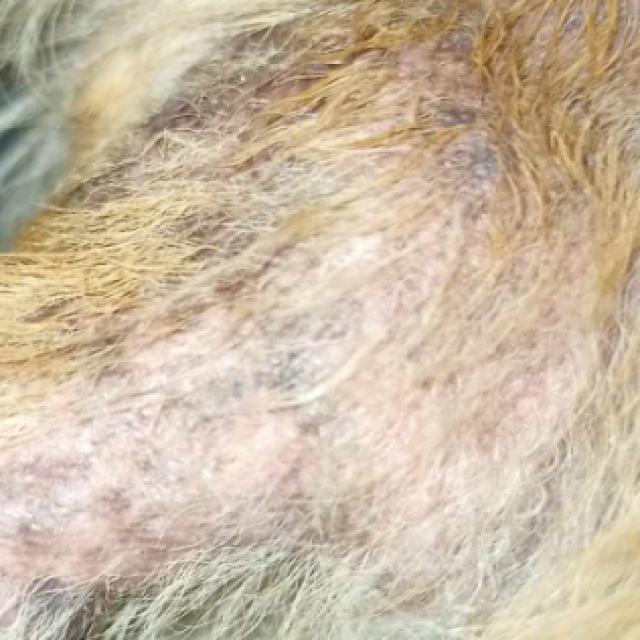
Canine demodicosis (Demodex mange) — caused by Demodex canis mites. Presents with alopecia, follicular papules, pustules, and comedones. Often localized on face and forelimbs.